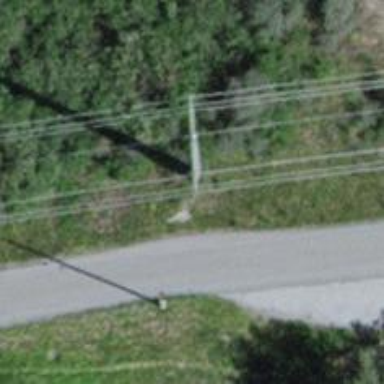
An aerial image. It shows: Power line in the image.